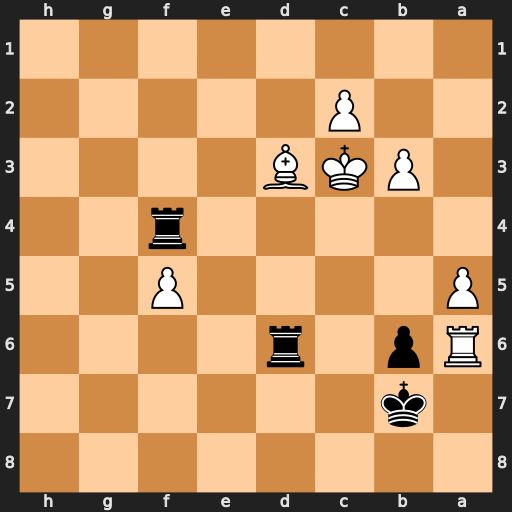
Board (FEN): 8/1k6/Rp1r4/P4P2/5r2/1PKB4/2P5/8
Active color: b
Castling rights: -
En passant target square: -
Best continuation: Rxd3+ Kxd3 Kxa6